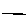
Label: line